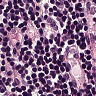
Metastatic tissue present: no